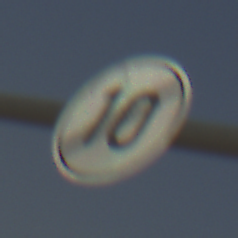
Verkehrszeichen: EndeGeschwindigkeit10
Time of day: MorningAfternoon
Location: Outdoor (Suburban)
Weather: Clear
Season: NotSpecified
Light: Natural